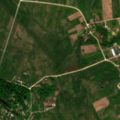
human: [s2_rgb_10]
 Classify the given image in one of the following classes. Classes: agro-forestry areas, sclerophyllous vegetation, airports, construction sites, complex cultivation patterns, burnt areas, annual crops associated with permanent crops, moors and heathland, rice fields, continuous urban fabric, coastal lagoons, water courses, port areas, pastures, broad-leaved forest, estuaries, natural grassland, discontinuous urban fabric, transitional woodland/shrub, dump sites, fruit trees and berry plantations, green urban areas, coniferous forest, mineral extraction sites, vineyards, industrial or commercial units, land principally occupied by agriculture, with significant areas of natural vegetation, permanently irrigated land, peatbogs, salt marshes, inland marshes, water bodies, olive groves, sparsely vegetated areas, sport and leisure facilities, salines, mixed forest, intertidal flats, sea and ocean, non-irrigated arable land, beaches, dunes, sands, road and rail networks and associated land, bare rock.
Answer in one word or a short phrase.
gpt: discontinuous urban fabric, non-irrigated arable land, pastures, complex cultivation patterns